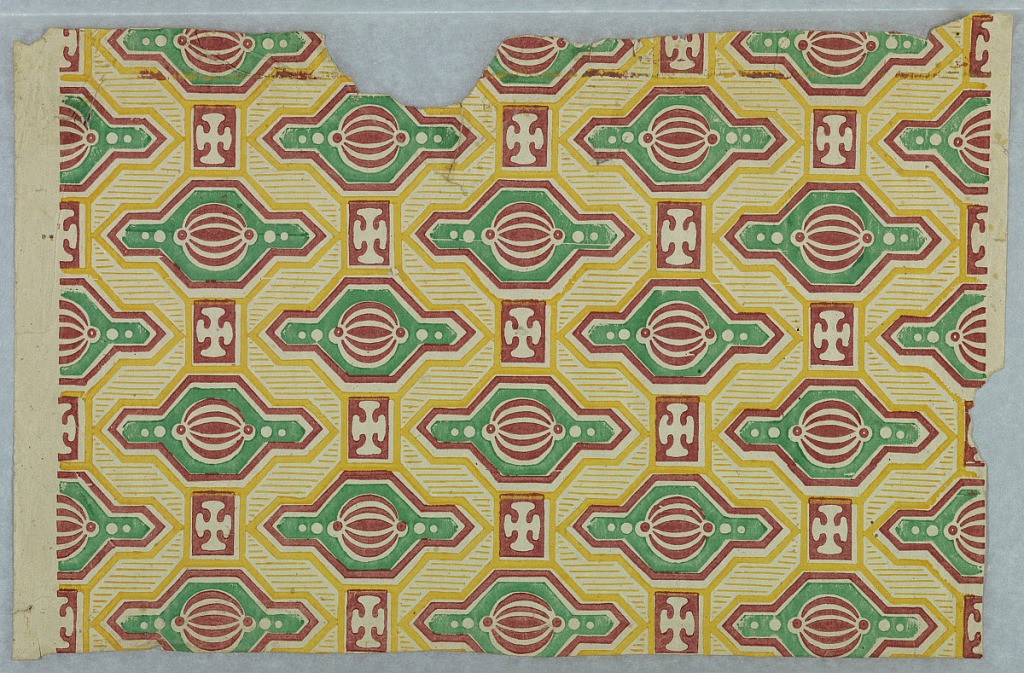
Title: Sidewall
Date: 1840s
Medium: Machine-printed on paper
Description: Full width of paper with geometric design of green figure set with red melon-like figure, and surrounded with red and yellow lines, alternating with red rectangle enclosing white cross.